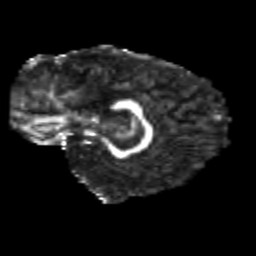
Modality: FA
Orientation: sagittal
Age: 21
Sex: female
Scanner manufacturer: siemens
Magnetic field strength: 3 T
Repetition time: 3.5 s
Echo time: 0.104 s